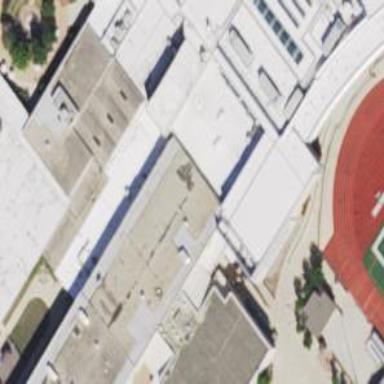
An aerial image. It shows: White roof on building.